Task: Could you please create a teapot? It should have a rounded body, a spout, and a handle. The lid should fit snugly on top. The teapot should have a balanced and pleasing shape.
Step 157:
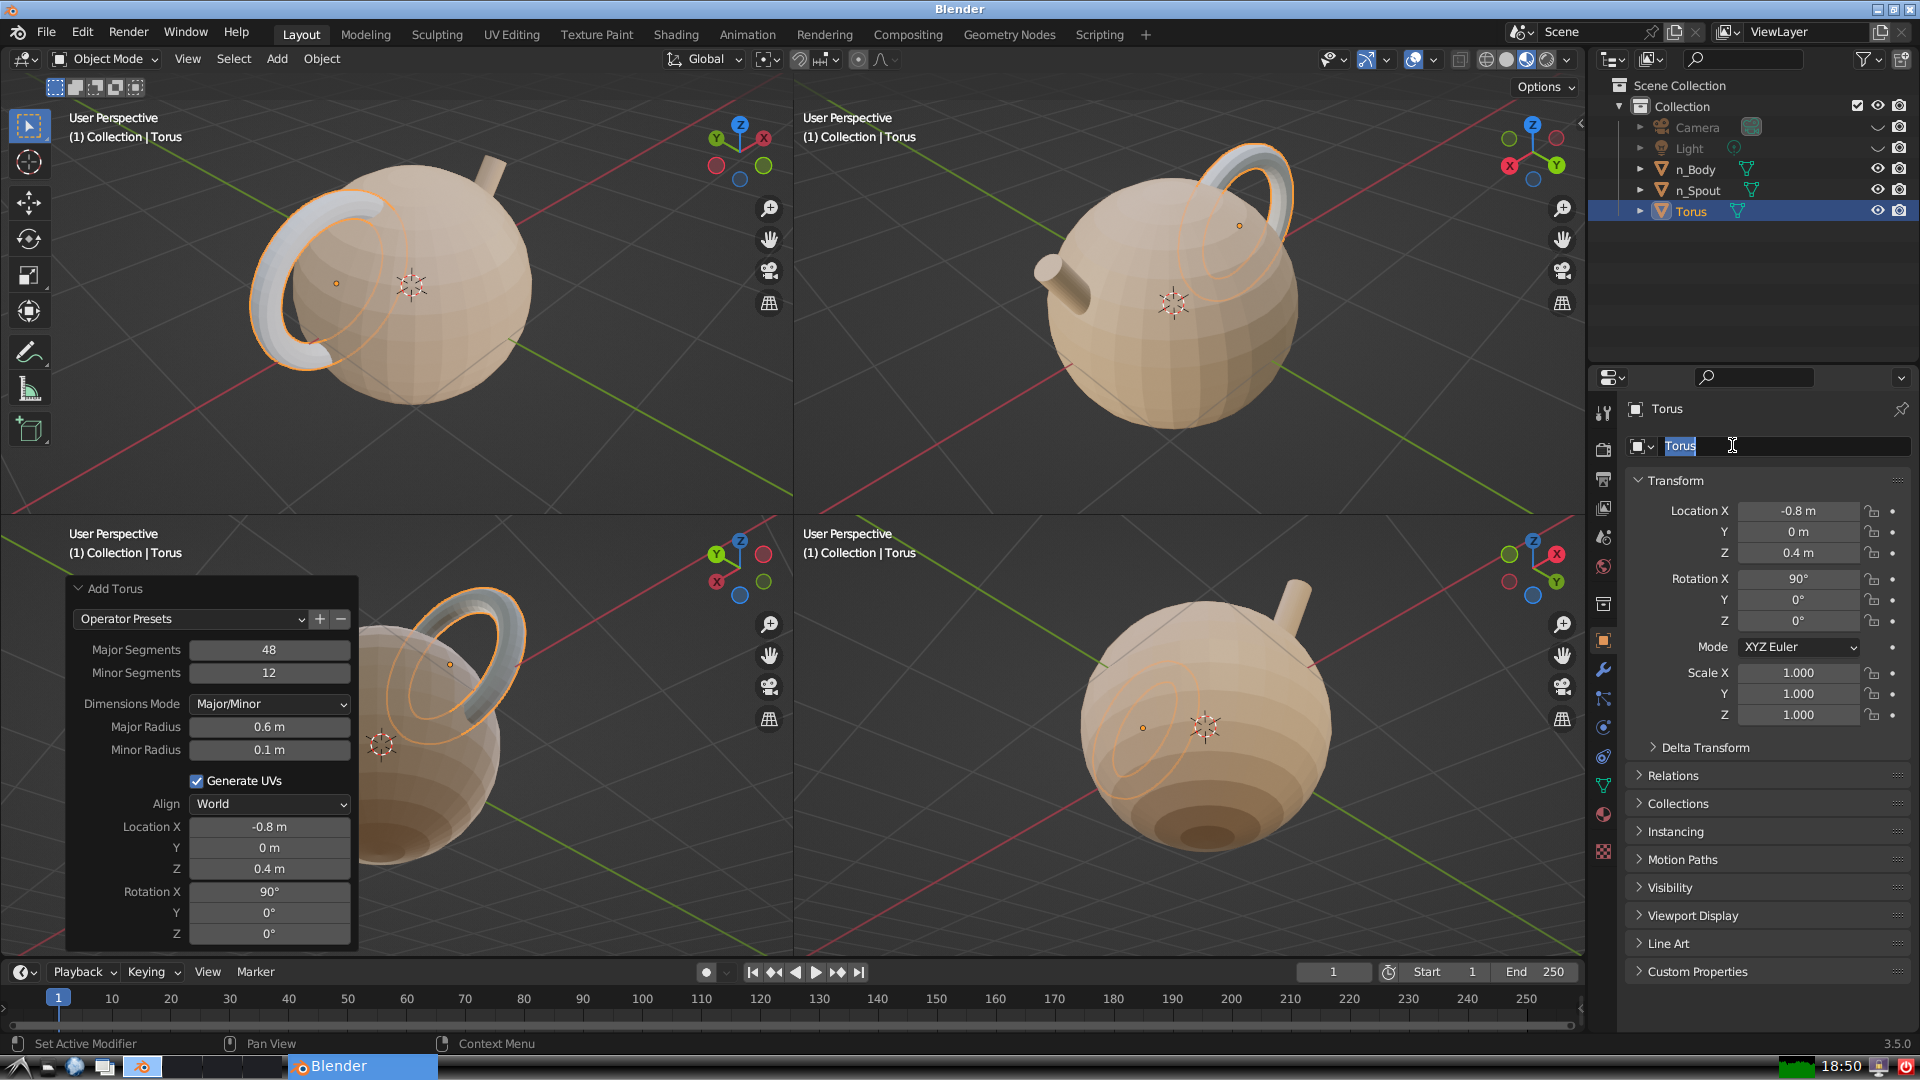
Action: input_text: n_Handle